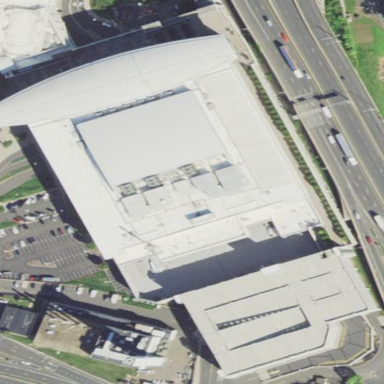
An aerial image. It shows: Conference centre building.